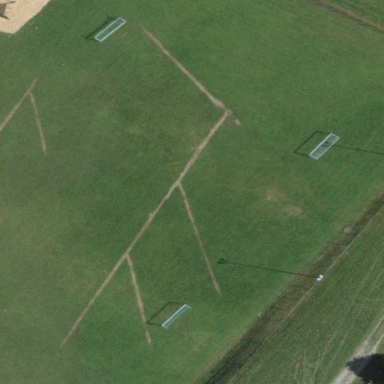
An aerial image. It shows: Grass pitch designated for leisure activities like volleyball and soccer.